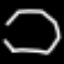
Label: octagon